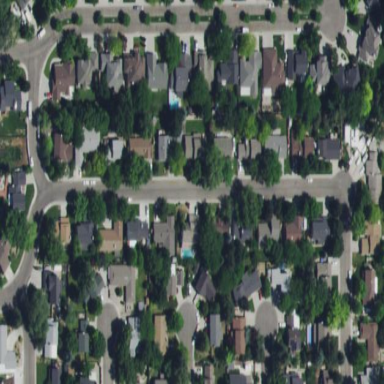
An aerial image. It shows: Sidewalk.